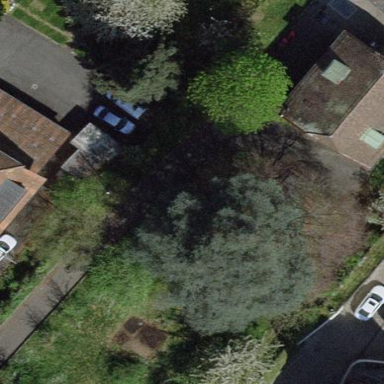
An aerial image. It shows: Garden enclosed by fence.